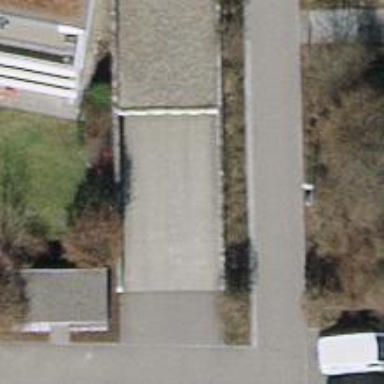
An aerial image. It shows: Parking entrance.